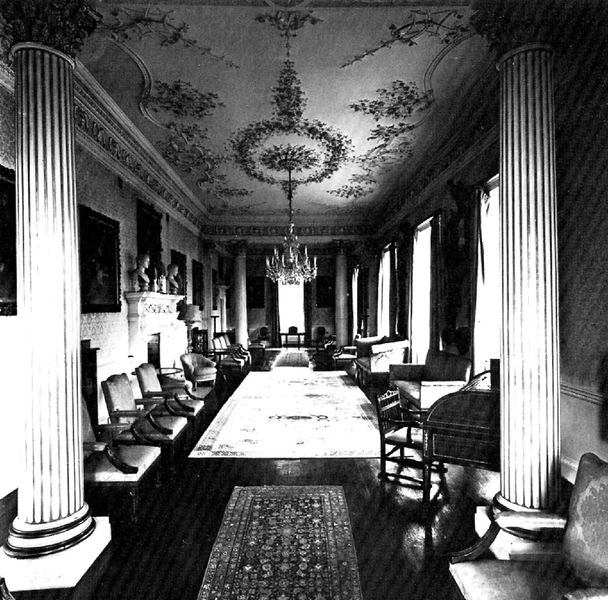
Titel: Worcestershire, Hagley Hall
Künstler: Sanderson Miller
Standort: (GB Worcestershire) (EU - GB - Worcestershire)
Schlagwörter: gemälde, fenster, licht, raum, stuhl, stühle, säule, säulen, zimmer, teppich, wand, architektur, barock, möbel, decke, innen, rokoko, kamin, ofen, bilder, perspektive, saal, dekoration, jugendstil, salon, klavier, kronleuchter, leuchter, stuck, bemalt, foto, fotografie, photographie, wände, schwarzweiß, büsten, luxus, kanim, teppich7